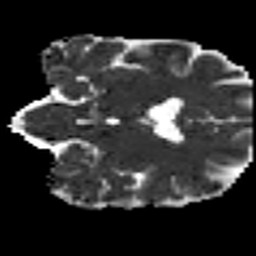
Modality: MD
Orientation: coronal
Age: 49
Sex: female
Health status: ill
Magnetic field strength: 3 T
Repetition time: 8.4 s
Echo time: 0.0926 s